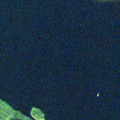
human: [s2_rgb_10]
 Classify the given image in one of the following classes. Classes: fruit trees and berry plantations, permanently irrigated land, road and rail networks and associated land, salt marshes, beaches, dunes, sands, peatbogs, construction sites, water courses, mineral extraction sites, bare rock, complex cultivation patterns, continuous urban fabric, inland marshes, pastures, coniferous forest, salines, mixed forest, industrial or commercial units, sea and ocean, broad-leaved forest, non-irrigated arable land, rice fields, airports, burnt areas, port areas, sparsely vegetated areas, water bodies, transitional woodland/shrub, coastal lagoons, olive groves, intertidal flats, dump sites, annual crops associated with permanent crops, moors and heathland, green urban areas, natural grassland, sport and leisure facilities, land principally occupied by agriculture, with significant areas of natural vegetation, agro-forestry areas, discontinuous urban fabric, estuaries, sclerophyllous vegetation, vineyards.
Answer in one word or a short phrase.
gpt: coniferous forest, water bodies